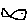
Label: fish